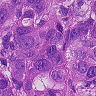
Metastatic tissue present: yes